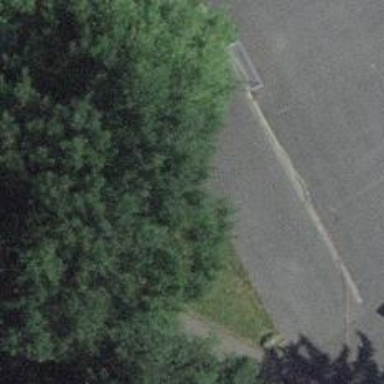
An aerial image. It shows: Unmarked road crossing.